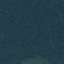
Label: Forest